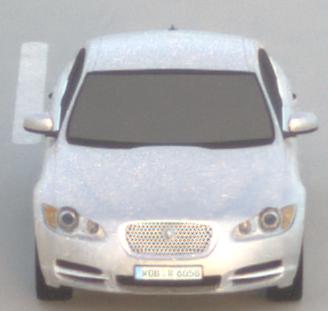
Make: Jaguar
Model: XF 3.0 V6
Detailed model: XF (X250) Limousine
Model produced from: 2010/02
Model produced until: 2010/10
Doors: 4
Color: white
Road condition: dry road
Daytime: sunrise or sunset
Contrast: low contrast